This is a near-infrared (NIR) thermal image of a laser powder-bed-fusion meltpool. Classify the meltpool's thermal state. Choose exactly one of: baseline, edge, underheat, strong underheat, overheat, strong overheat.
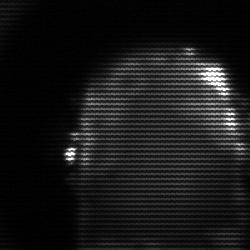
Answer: baseline